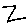
Label: zigzag